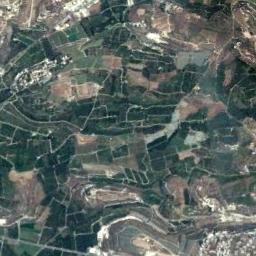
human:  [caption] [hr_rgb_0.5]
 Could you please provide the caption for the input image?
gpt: Lots of rectangular farmlands of different colors and sizes are on the ground and some residential areas are next to the farmlands .

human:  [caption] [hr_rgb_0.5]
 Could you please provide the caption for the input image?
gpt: Many dense dark green, light green and tan mixed rectangular farmland of different sizes .

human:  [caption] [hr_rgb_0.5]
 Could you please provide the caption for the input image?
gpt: There are many rectangular farmlands of different sizes and shades .

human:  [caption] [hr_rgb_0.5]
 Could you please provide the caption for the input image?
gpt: The rectangular farmland is next to the bare land .

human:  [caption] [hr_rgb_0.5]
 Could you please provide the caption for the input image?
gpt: There are many green rectangular farmlands and some brown bare land .